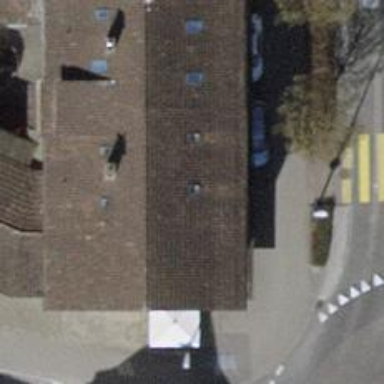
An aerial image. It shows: Restaurant.